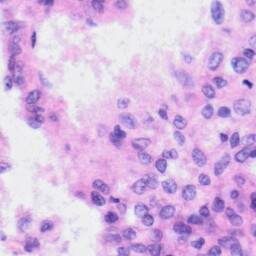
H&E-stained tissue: Liver